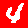
Digit: 4